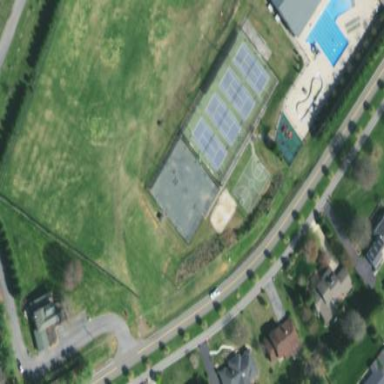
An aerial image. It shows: Tennis court on pitch designated for leisure land.